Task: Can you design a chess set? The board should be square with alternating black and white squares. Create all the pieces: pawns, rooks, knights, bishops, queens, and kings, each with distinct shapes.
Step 2457:
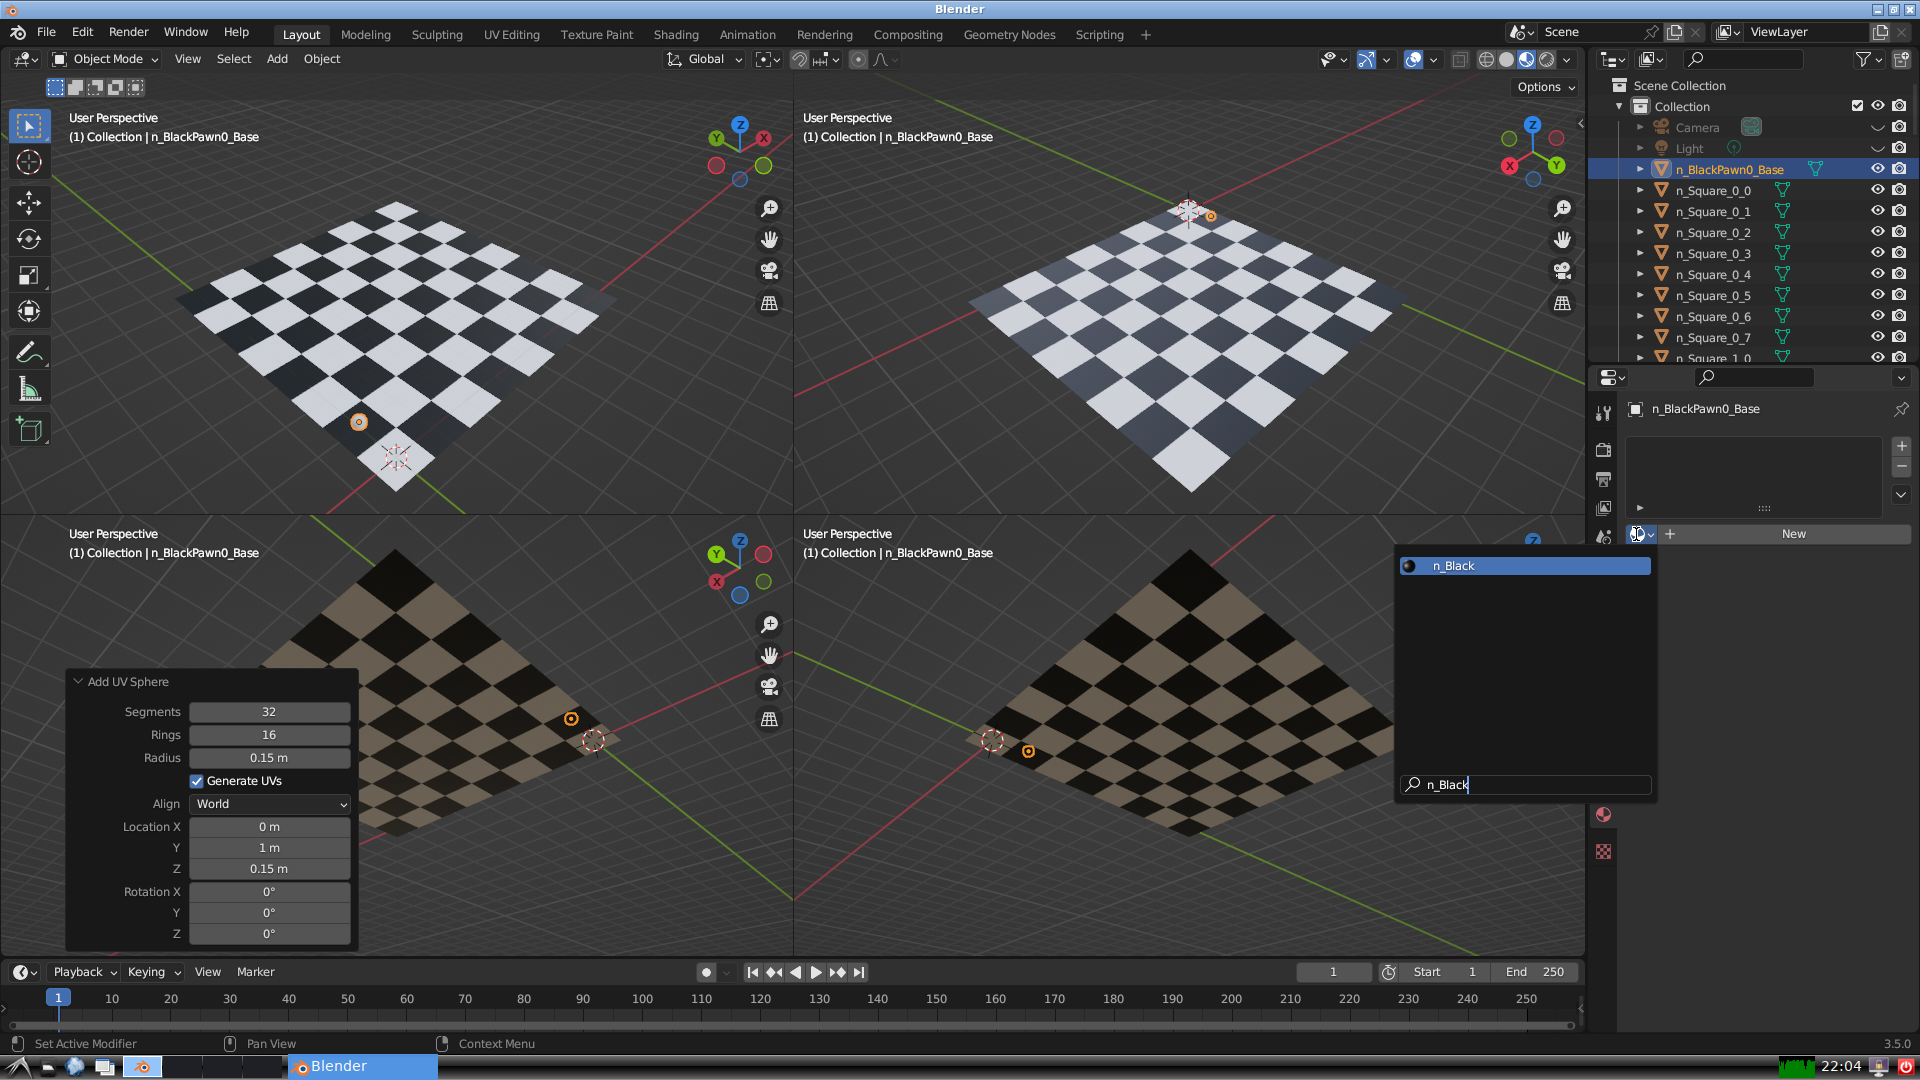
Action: {"key_press": ['Return']}